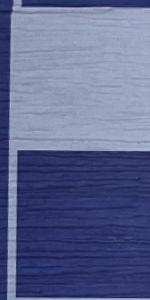
Label: Empty